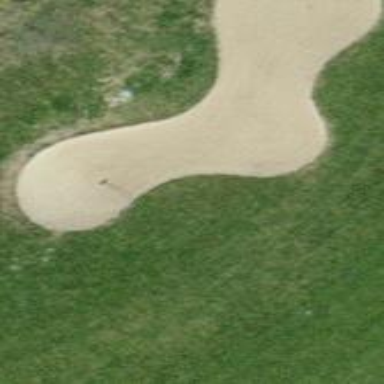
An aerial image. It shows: Golf bunker filled with sandy terrain.